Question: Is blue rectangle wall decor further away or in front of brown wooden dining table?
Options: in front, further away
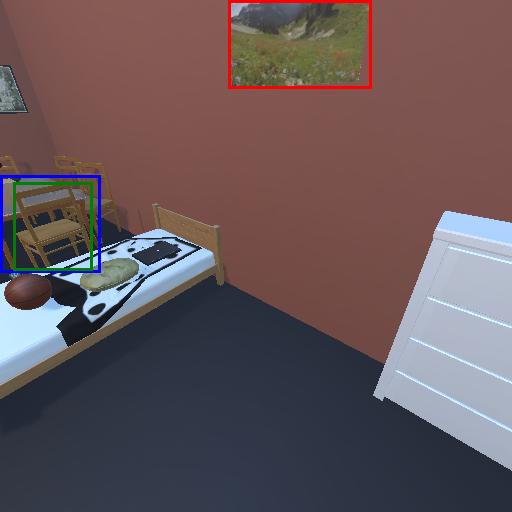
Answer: in front